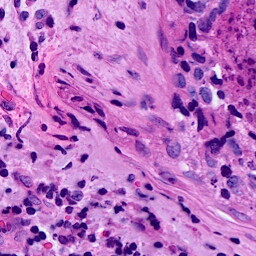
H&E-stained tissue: Breast